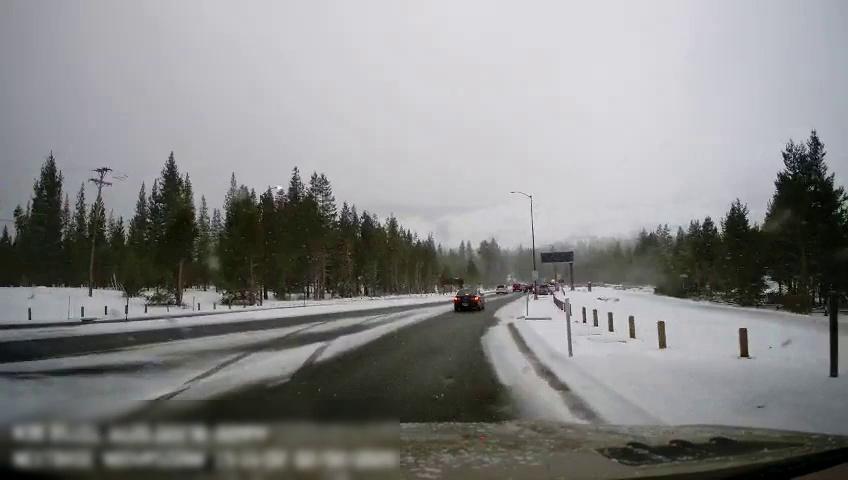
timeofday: Day
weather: Snowy
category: Drivable Space
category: Vehicles | Car
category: Vehicles | Van
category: Vehicles | Car
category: Vehicles | Car
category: Vehicles | Truck